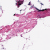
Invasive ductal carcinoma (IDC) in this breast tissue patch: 0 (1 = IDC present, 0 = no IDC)